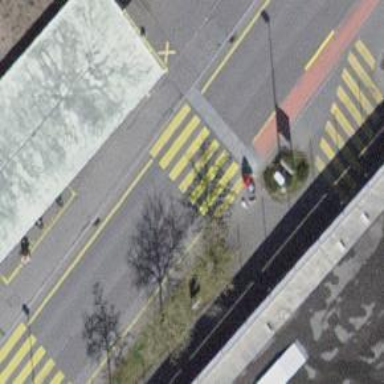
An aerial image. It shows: Sidewalk along the footway.